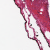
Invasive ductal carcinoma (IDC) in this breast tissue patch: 0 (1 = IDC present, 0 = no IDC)